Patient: sex M, age 61
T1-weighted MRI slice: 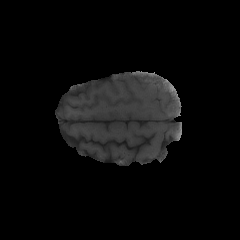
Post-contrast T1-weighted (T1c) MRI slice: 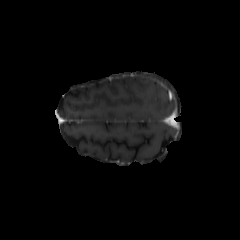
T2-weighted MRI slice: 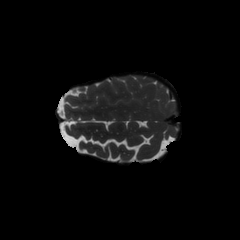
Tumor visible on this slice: no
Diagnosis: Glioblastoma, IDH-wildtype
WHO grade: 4